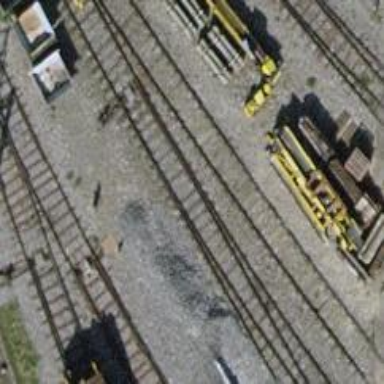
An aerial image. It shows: Railway switch.